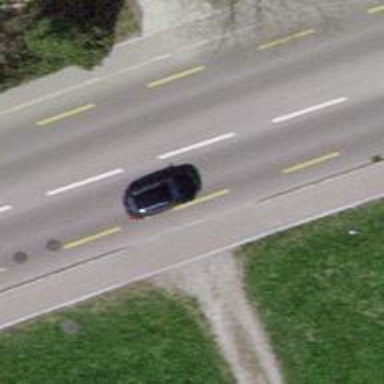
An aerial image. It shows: Primary highway with asphalt surface and designated lane for cyclists.